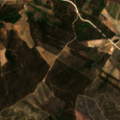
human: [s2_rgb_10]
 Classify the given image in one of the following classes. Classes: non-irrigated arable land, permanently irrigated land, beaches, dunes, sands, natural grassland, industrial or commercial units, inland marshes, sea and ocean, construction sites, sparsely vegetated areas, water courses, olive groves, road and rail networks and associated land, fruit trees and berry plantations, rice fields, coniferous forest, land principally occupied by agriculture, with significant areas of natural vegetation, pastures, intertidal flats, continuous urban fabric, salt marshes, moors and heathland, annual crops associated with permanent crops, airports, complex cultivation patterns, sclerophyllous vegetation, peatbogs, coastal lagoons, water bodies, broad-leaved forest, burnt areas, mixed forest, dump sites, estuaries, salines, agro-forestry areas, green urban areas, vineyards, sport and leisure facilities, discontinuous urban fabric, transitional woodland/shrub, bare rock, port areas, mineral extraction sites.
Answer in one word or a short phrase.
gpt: vineyards, complex cultivation patterns, broad-leaved forest, transitional woodland/shrub